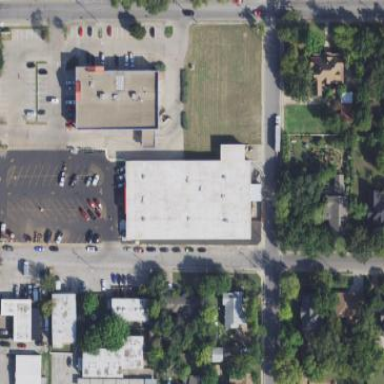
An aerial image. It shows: Retail building.